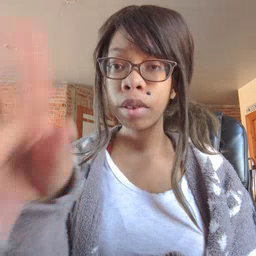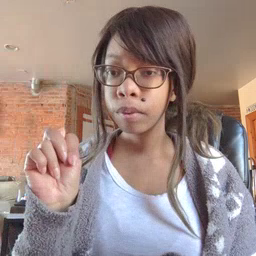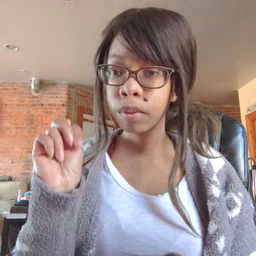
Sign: TV